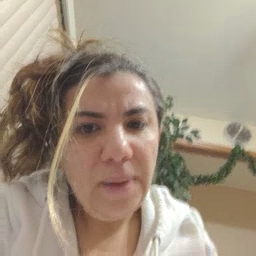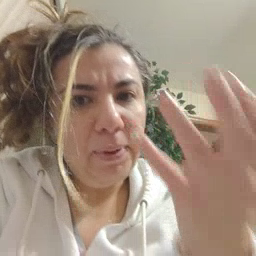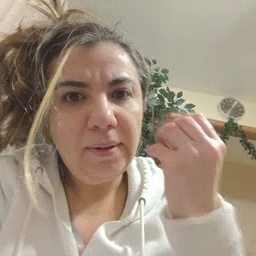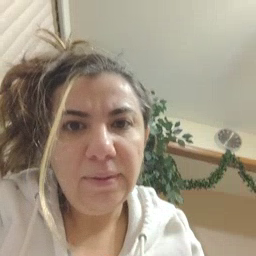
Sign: many